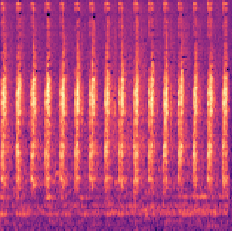
Sound class: Clock tick